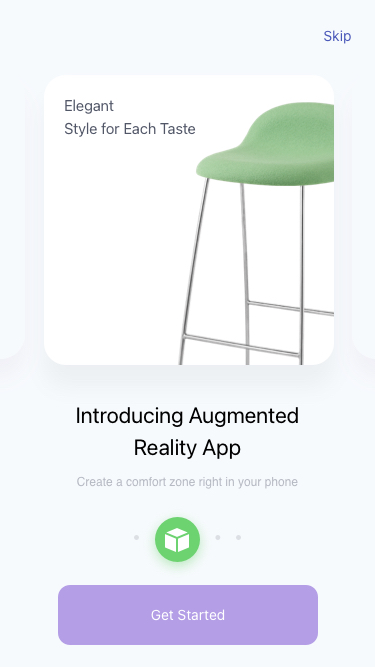
Text in this UI design:
Elegant
Style for Each Taste
Skip
Create a comfort zone right in your phone
Introducing Augmented
Reality App